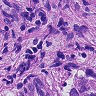
Metastatic tissue present: yes